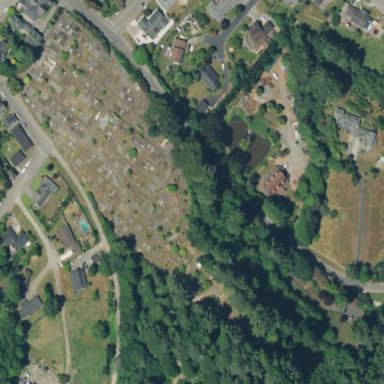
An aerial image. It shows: Cemetery.